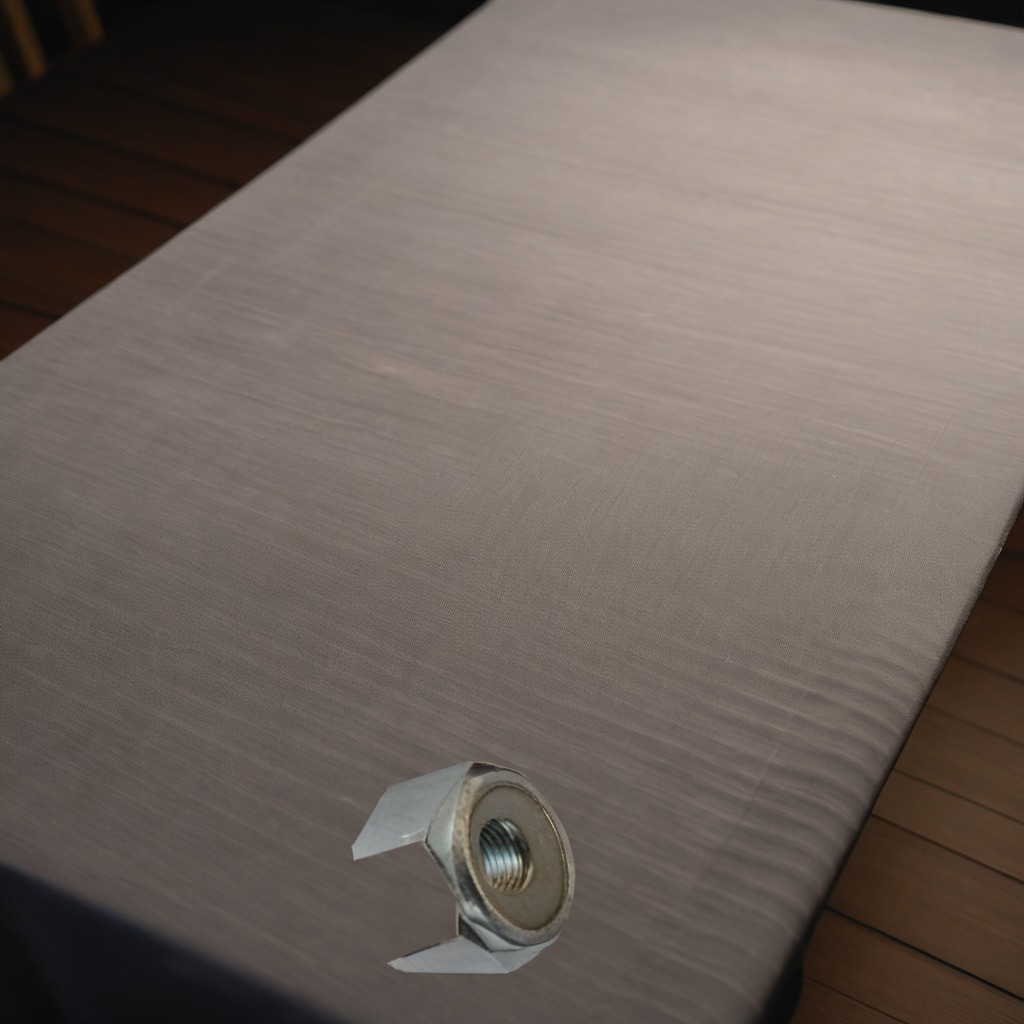
A metal nut lying on the wooden table